Question: I'm using PayPal MPL iOS lib. When ever I press the cancel button an alert message is displayed. How do I prevent UiAlert from coming up?
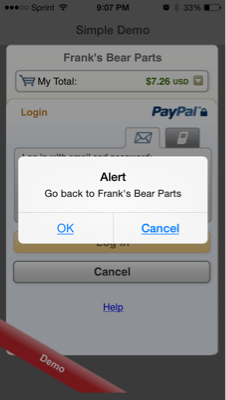
Answer: It appears as if the Paypal library itself is putting the alertview up. So unless there is something in the paypal library to disable that feature then you probably can't directly disable it. There might be a couple of workarounds, here are my thoughts:
Listen to the notifications when a new UIWindow is displayed via NSNotification center. The notifications are listed at the bottom of the document.
<URL>
Heres another post that deals with listening to the notification.
<URL>
My thought is maybe you can catch when the alertview is being shown the you can undo it by calling makeKeyAndVisible on your AppDelegates window object
'''
[[UIApplication sharedApplication].delegate.window makeKeyAndVisible];
'''
The other thought that to me seems like a total hack so I'm not going to advocate for or justify is to use method swizzling. If you swizzled the <URL>. Before going this route I would consider how necessary disabling the alert really is.